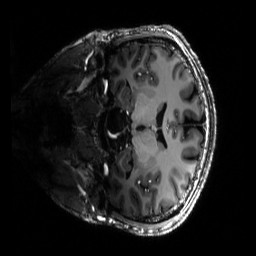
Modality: T1w
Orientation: coronal
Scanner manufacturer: siemens
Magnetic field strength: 6.98 T
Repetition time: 2.3 s
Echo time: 0.00273 s